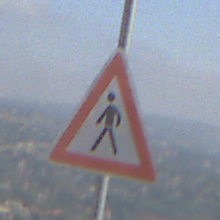
Verkehrszeichen: FussgaengerRechts
Umgebung: Outdoor, Nature
Tageszeit: Midday
Wetter: PartlyCloudy
Licht: Natural
Jahreszeit: NotSpecified
Kontrast: HighContrast